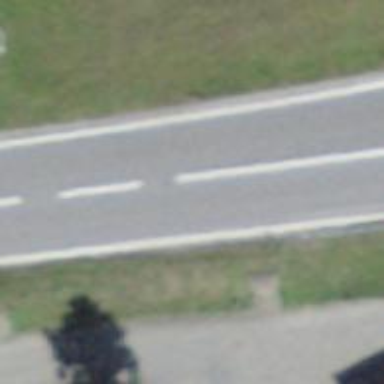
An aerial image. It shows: Tertiary road.